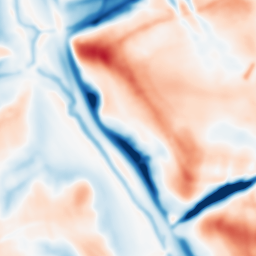
Category: multiscale
Decomposition family: dog_multiscale
Decomposition parameters: sigma_ratio: 1.4
n_scales: 6
base_sigma: 2
Upsampling method: bicubic
Upsampling parameters: scale: 2
Upsampling scale: 2